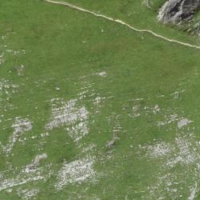
EUNIS habitat code: 26
Species observed at this site:
Miramella alpina
Omocestus viridulus
Pseudochorthippus parallelus
Euthystira brachyptera